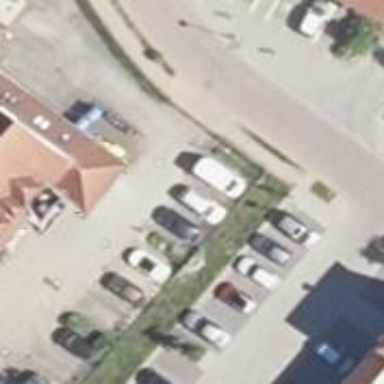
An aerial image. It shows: Parking aisle designated as service road.